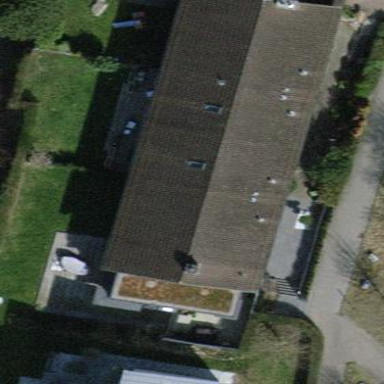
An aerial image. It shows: Terrace building with gabled roof.